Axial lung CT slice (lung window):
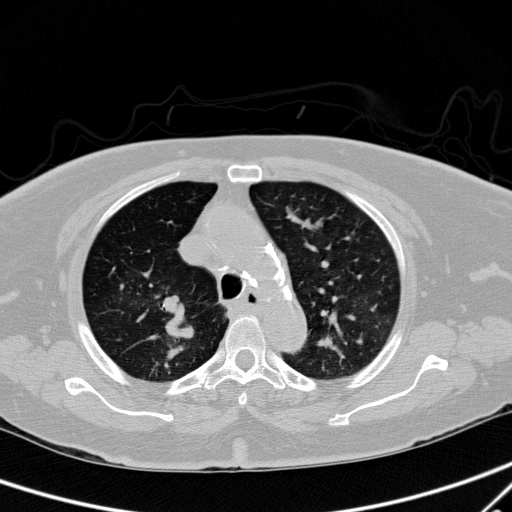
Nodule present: no